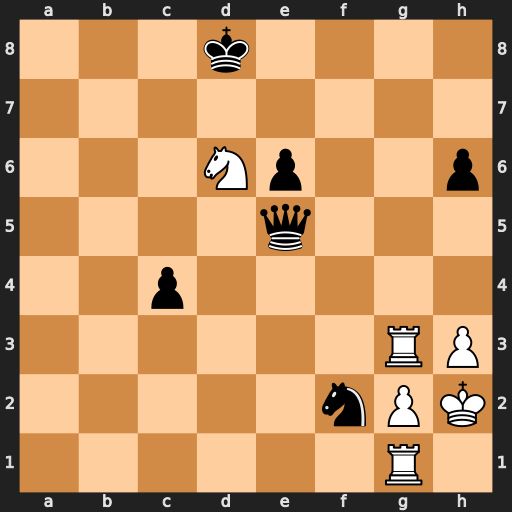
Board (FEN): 3k4/8/3Np2p/4q3/2p5/6RP/5nPK/6R1
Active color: w
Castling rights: -
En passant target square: -
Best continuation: Nf7+ Ke7 Nxe5